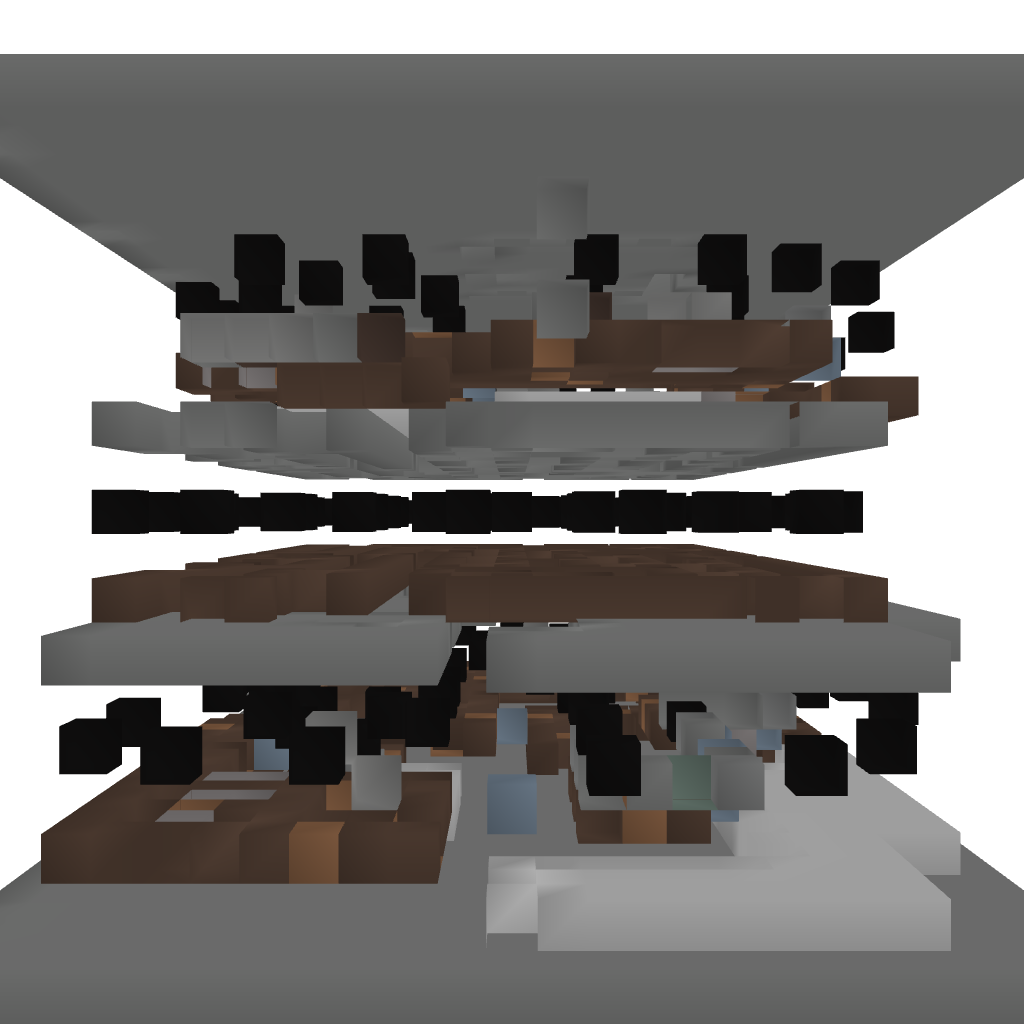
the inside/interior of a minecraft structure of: Graveyard Dungeon